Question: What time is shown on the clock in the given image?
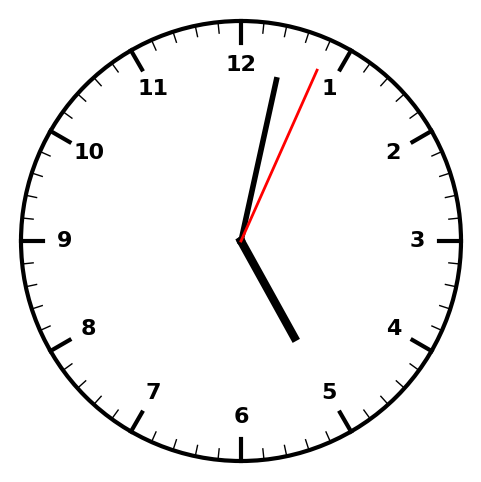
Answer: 05:02:04